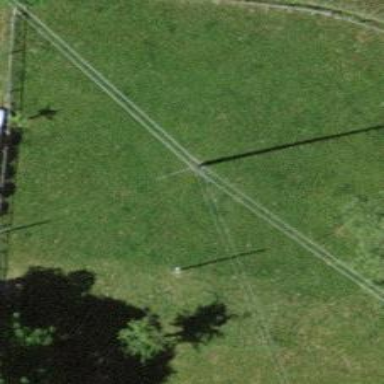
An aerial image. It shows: Minor power line.